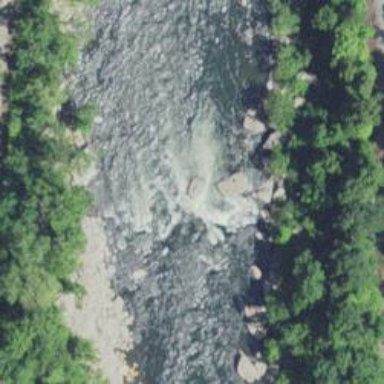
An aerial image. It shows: Rapids in the waterway.